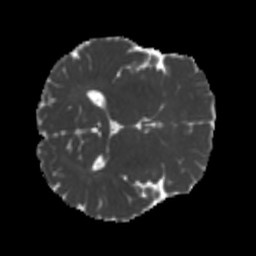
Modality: MD
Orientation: axial
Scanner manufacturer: siemens
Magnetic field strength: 3 T
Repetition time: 4 s
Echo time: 0.0594 s